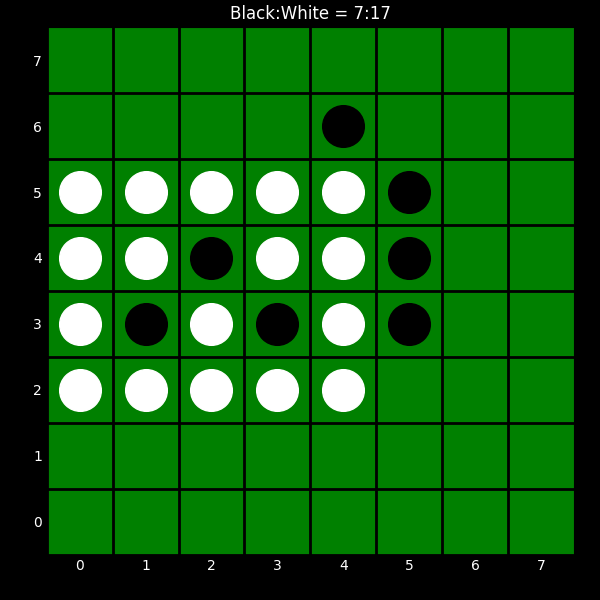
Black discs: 7
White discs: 17